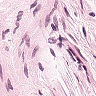
Metastatic tissue present: no